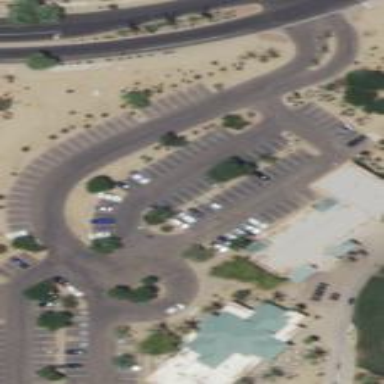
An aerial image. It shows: Parking area.